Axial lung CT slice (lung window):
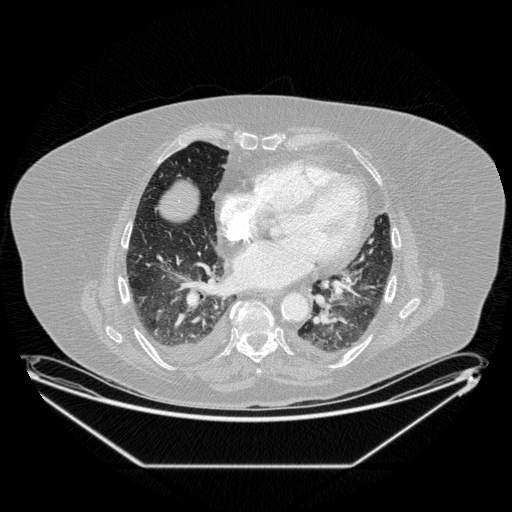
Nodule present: no